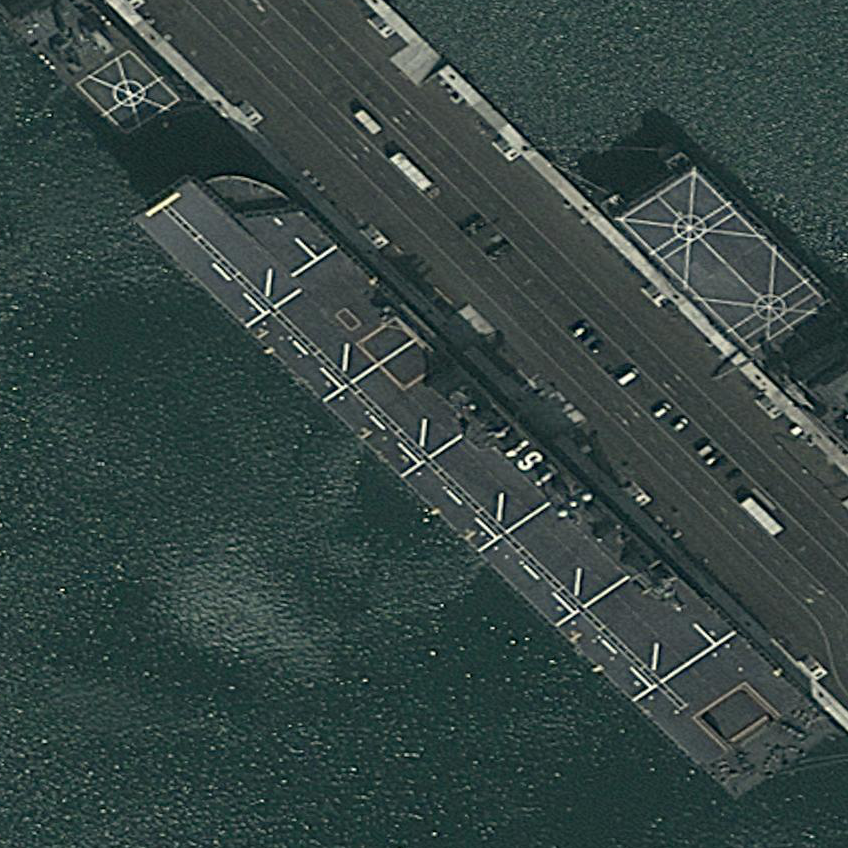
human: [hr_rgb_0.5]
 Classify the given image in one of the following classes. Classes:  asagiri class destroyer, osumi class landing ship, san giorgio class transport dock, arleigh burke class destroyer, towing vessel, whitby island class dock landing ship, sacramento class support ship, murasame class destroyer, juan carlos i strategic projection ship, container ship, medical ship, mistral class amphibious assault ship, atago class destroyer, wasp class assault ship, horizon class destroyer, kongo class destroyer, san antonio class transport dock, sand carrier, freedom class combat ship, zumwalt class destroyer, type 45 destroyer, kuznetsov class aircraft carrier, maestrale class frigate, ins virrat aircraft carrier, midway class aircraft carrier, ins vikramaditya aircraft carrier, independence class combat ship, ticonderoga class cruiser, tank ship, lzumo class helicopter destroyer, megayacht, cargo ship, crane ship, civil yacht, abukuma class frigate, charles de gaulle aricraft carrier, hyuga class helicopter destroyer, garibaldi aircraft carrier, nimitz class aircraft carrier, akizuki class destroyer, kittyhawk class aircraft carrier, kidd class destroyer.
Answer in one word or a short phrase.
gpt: Juan Carlos I Strategic Projection Ship